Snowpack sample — Rabbit Ears Pass, Jackson County, Colorado, USA (12/17/25, 1:08 PM MST)
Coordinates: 40.387, -106.625
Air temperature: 34 °F
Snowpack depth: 46 cm
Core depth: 20 cm
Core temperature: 24.8 °F
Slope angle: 6°, slope face: 165°
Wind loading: medium
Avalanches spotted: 0
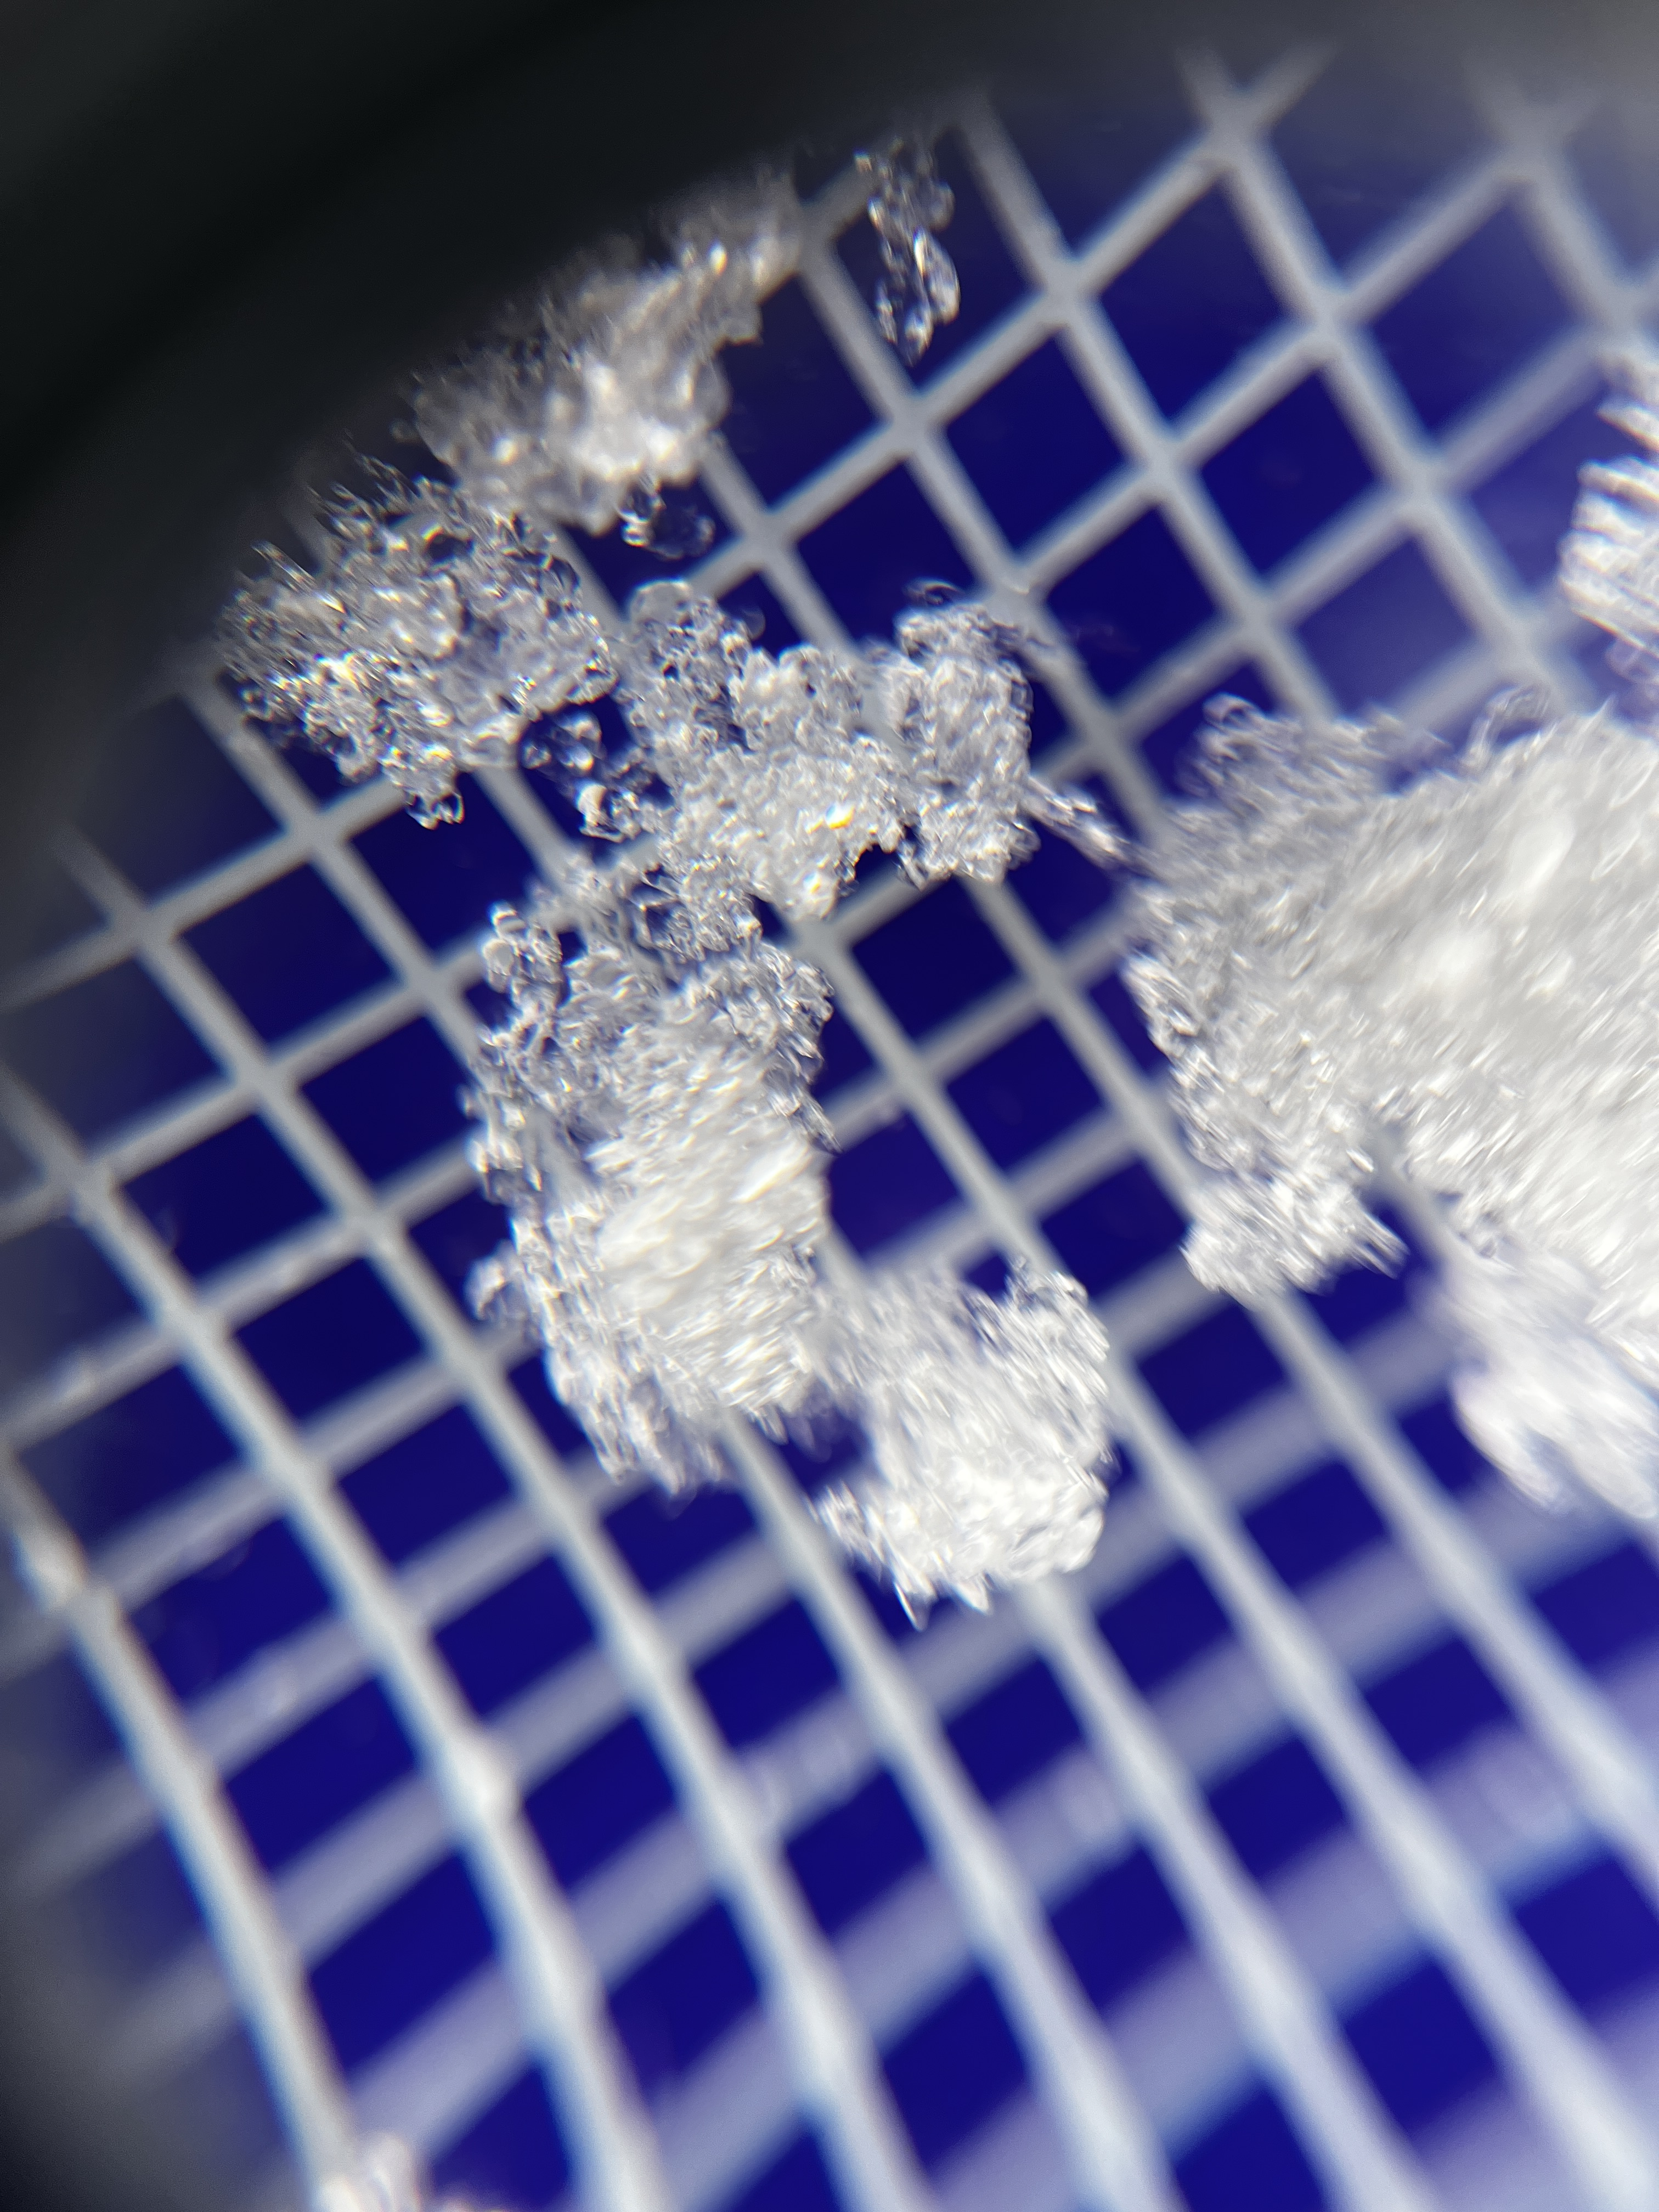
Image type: magnified_profile
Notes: No avalanches spotted nearby, although collected in a meadowy area with minimal risk on this face of the pass.